Question: As a part of the Greiner-Hormann algorithm for polygon-clipping (described <URL>, there is this subroutine:
In image form:

And transcribed (attempted):
'''
intersect(P1,P2,Q1,Q2,alphaP,alphaQ)
WEC_P1 = <P1 - Q1 | (Q2 - Q1)>
WEC_P2 = <P2 - Q1 | (Q2 - Q1)>
if (WEC_P1*WEC_P2 <= 0)
WEC_Q1 = <Q1 - P1 | (P2 - P1)>
WEC_Q2 = <Q2 - P1 | (P2 - P1)>
if (WEC_Q1*WEC_Q2 <= 0)
alphaP = WEC_P1/(WEC_P1 - WEC_P2)
alphaQ = WEC_Q1/(WEC_Q1 - WEC_Q2)
return(true); exit
end if
end if
return(false)
end intersect
'''
Which I don't understand at all. The explanation in the document mentions these , but I don't know what they are and couldn't find any info on them except <URL> slideshow, that doesn't go very much in depth.
Could someone give me a more detailed explanation on what those "'wec'"s are, and how are they useful in finding the intersection point of two line segments?
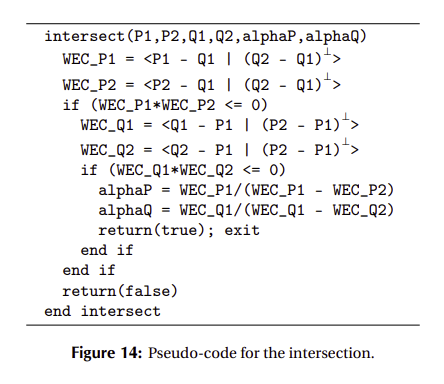
Answer: My understanding of , based on the presentation linked in the question, is that they are a from a point to a line. That is, a scalar whose absolute value is the distance from the point to the line, and is positive if the point and the origin are on the opposite sides of the line, negative if they are on the same side.
<URL>
How you calculate that distance, and why it works, I can't explain it in formal terms, but <URL> video by Casey M. can point you in the right direction. Use it to understand how the dot product relate to the lengths of the two input vectors and come back. You can use this image as a reference:
<URL>
To check if two points are on the opposite sides of a line, just check whether their s have the same sign. Do that for both sets of points and line, and you know if the lines are intersecting.
How do you find those values? Well, for the line defined by and , you are basically looking for a that describes how much of the length of you should take to place the new point; and that's exactly what those instructions are doing.
<URL>
Note that in the picture, and so . Try to convince yourself that those last two assignments are equivalent to that in the picture.
Here's my version of the pseudocode, with type annotations:
'''
lines_intersect :: (p1: Vector2, p2: Vector2, q1: Vector2, q2: Vector2) -> bool, float, float {
intersection_found: bool = false;
p_alpha: float = 0;
q_alpha: float = 0;
q_normal: Vector2 = { q2.y - q1.y, q1.x - q2.x };
p1_wec: float = dot_product(q_normal, p1 - q1);
p2_wec: float = dot_product(q_normal, p2 - q1);
if p1_wec * p2_wec <= 0 {
p_normal: Vector2 = { p2.y - p1.y, p1.x - p2.x };
q1_wec: float = dot_product(p_normal, q1 - p1);
q2_wec: float = dot_product(p_normal, q2 - p1);
if q1_wec * q2_wec <= 0 {
intersection_found = true;
p_alpha = p1_wec / (p1_wec - p2_wec);
q_alpha = q1_wec / (q1_wec - q2_wec);
}
}
return intersection_found, p_alpha, q_alpha;
}
'''